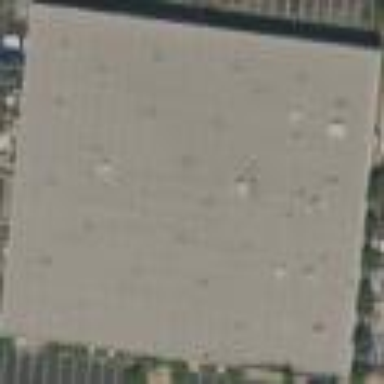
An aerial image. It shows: Warehouse building.